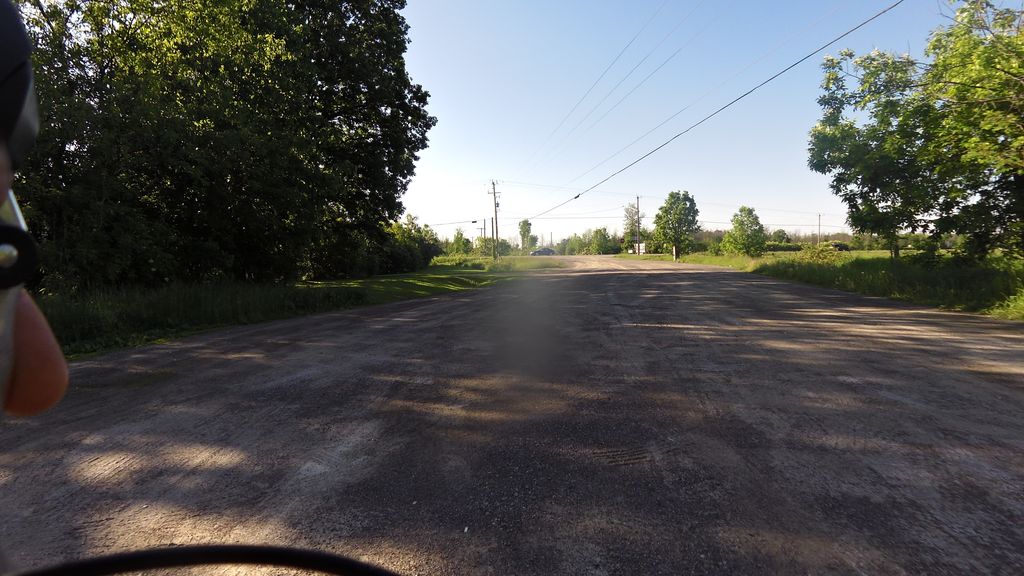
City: ottawa-gatineau